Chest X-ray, PA view. Patient: 63 years old, sex M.
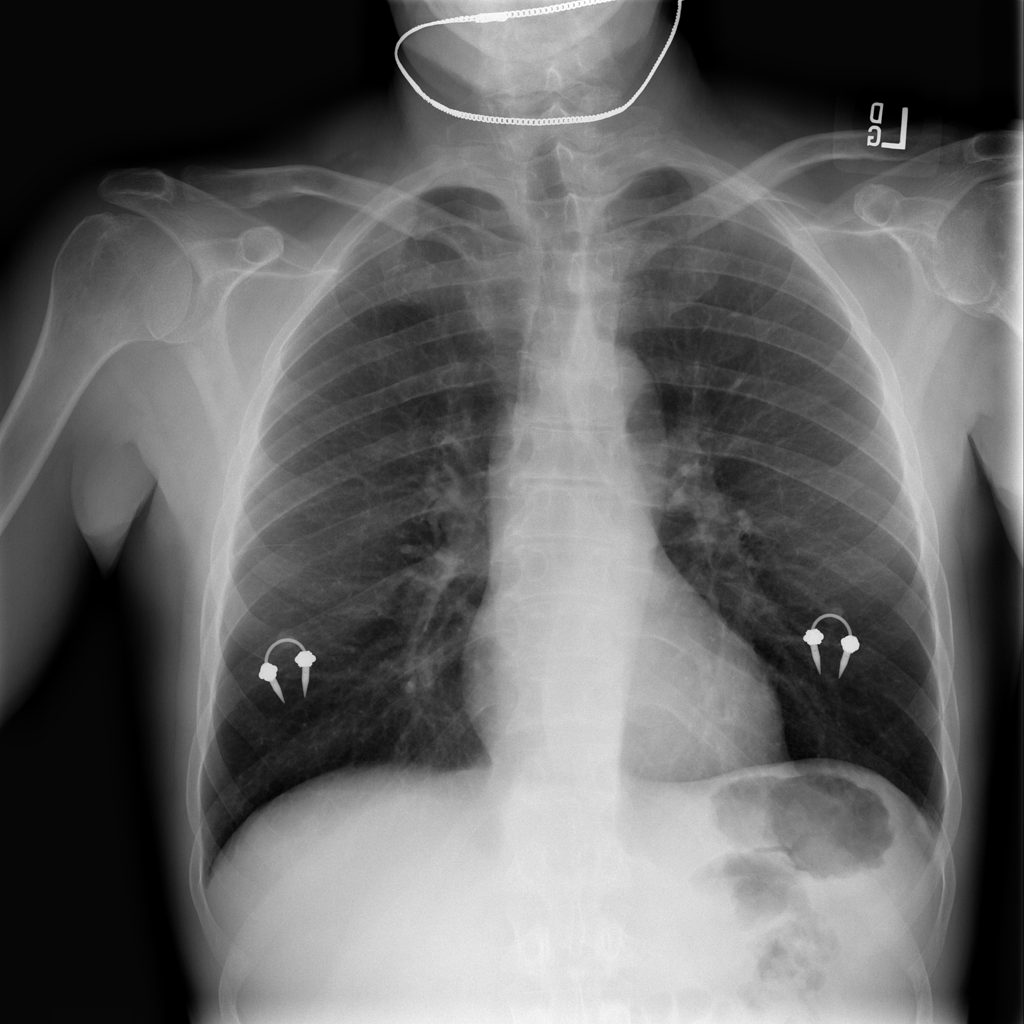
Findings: No Finding